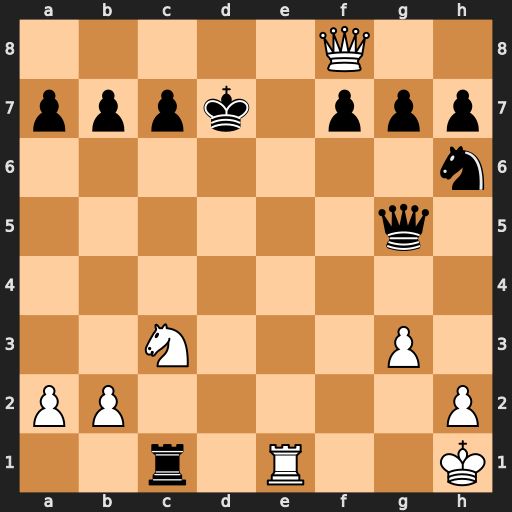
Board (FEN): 5Q2/pppk1ppp/7n/6q1/8/2N3P1/PP5P/2r1R2K
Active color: w
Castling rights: -
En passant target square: -
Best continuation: Qe8+ Kd6 Ne4+